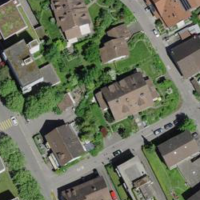
EUNIS habitat code: 54
Species observed at this site:
Zeuzera pyrina